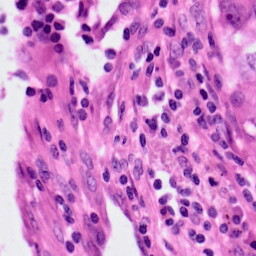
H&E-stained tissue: Lung